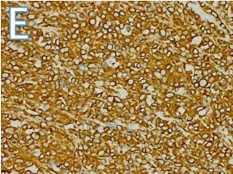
(ki67 200x) (D-F) Pathology of small bowel mass. (E) Diffuse cytoplasmic positivity in tumor cells (Vimentin 200x).
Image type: pathology (immunostaining)